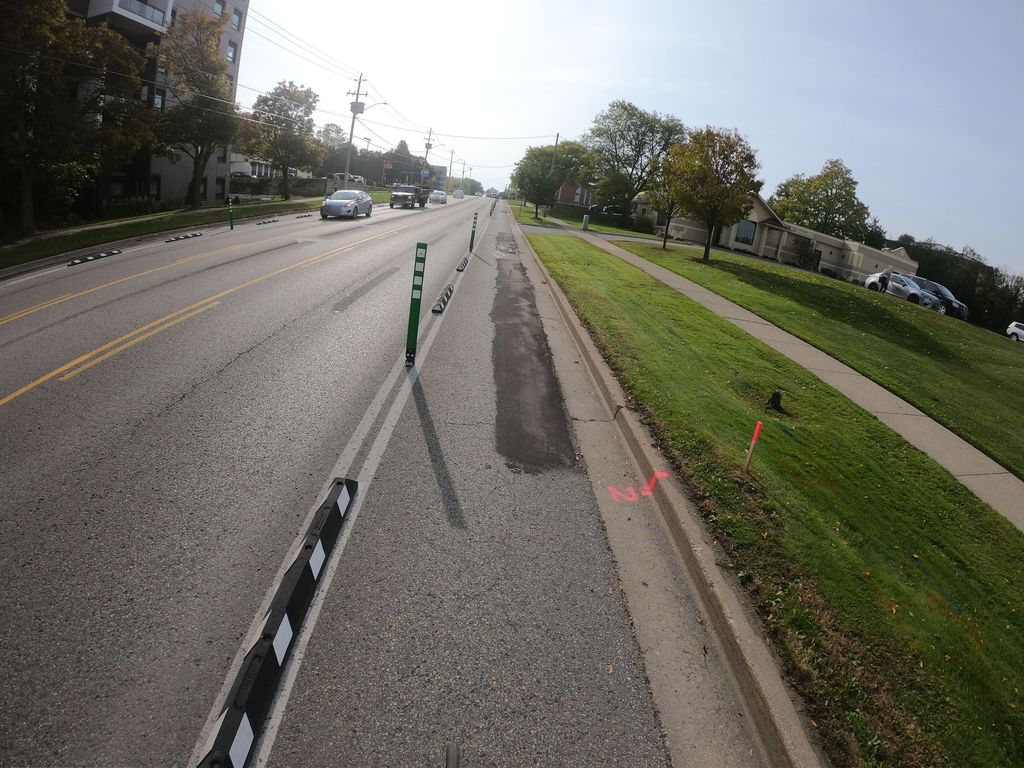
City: kitchener-waterloo